Interaction volume radius: 10 \u00c5
Interaction volume height: 40 \u00c5
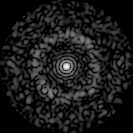
Disorder parameter: 0.8244